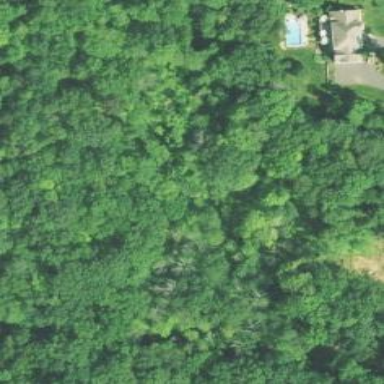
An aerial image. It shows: Existing Preserved Open Space in the woodland area.